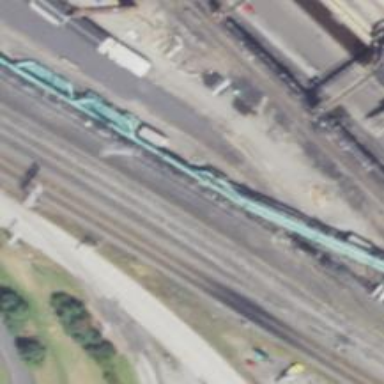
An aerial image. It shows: Railway siding for service.